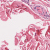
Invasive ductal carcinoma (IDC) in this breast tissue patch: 0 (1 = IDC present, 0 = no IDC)